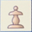
Piece: wP